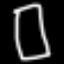
Label: square